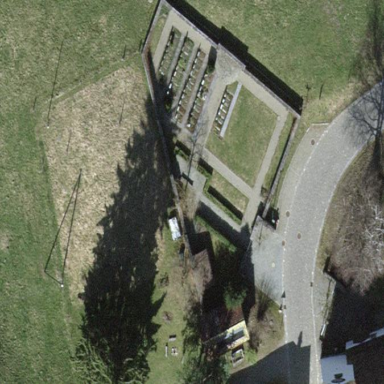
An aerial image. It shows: Cemetery.